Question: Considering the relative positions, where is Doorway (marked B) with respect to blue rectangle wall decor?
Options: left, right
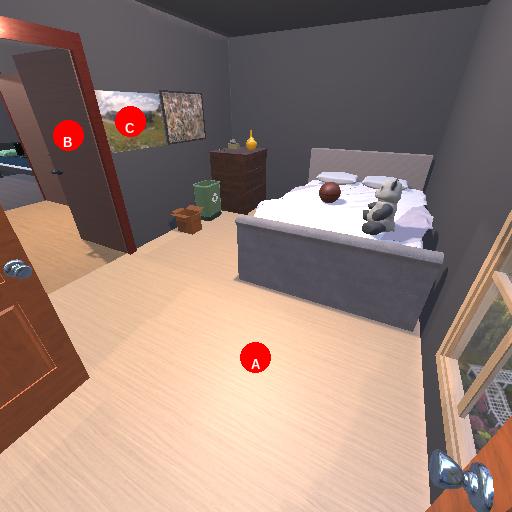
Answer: left